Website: macys
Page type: billing-address
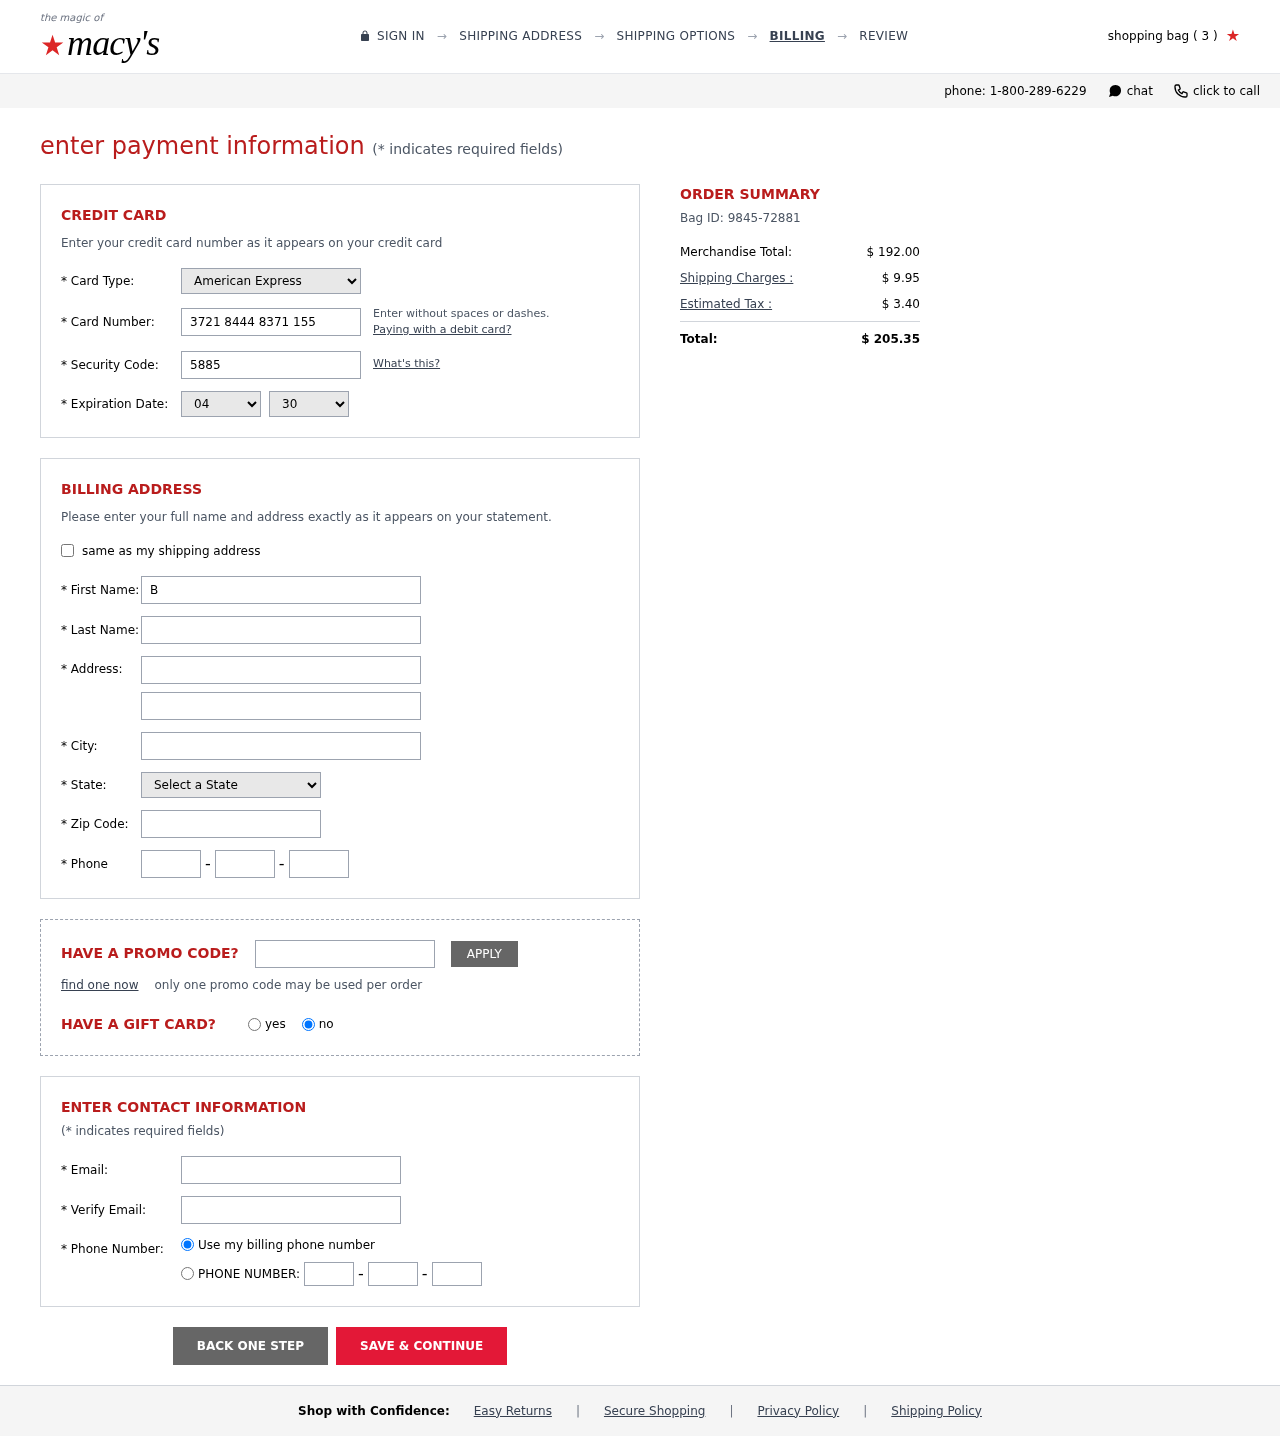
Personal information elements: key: PII_CARD_CVV
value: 5885
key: PII_CARD_EXPIRY_MONTH
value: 04
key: PII_CARD_EXPIRY_YEAR
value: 30
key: PII_CARD_NUMBER
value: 3721 8444 8371 155
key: PII_CARD_TYPE
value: American Express
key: PII_CITY
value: New Jeremiahbury
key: PII_EMAIL
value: brandistanley@yahoo.com
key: PII_FIRSTNAME
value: Brandi
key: PII_LASTNAME
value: Stanley
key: PII_PHONE_AREA
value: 790
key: PII_PHONE_PREFIX
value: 238
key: PII_PHONE_SUFFIX
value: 3980
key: PII_POSTCODE
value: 68774
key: PII_STATE_ABBR
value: MA
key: PII_STREET
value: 885 Michael Spur Suite 032
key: PII_STREET2
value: Apt. 574
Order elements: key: ORDER_NUM_ITEMS
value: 3
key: ORDER_ID
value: Bag ID: 9845-72881
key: ORDER_SUBTOTAL
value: $ 192.00
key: ORDER_SHIPPING_COST
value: $ 9.95
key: ORDER_TAX
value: $ 3.40
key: ORDER_TOTAL
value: $ 205.35